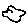
Label: cloud